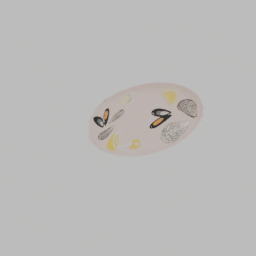
Label: decoration